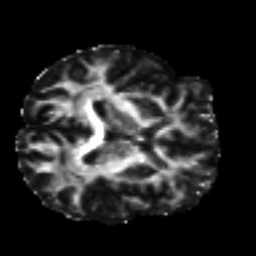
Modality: FA
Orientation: axial
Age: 49
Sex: male
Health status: ill
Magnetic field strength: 3 T
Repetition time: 8.4 s
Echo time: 0.0926 s